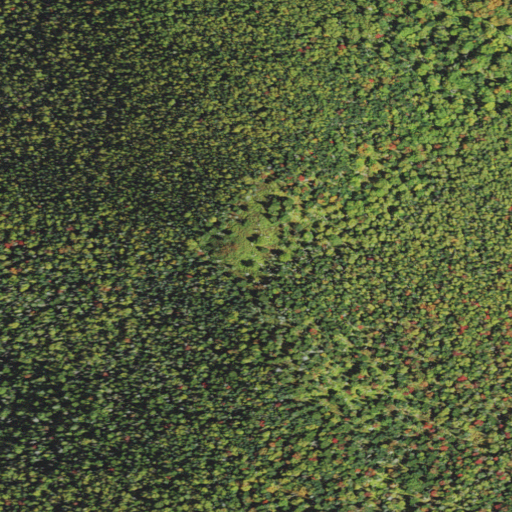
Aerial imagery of mountain in New Hampshire named Chandler Mountain containing mixed forest, evergreen forest, and deciduous forest